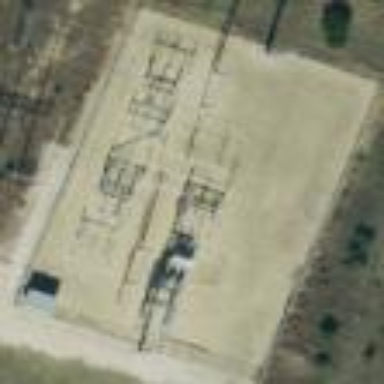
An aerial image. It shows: Distribution power substation secured by fence.